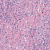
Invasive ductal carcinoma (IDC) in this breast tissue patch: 1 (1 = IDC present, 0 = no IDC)